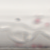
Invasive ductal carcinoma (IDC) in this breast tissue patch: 0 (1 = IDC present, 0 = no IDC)